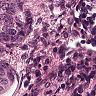
Metastatic tissue present: yes